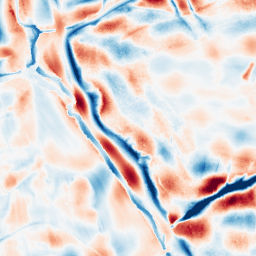
Category: wavelet
Decomposition family: wavelet_dwt
Decomposition parameters: wavelet: db8
level: 5
Upsampling method: sinc_hamming
Upsampling parameters: scale: 4
kernel_size: 16
Upsampling scale: 4